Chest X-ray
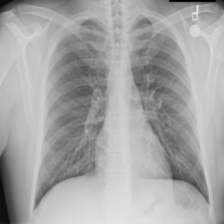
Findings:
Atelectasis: negative
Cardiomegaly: negative
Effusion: negative
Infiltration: negative
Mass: negative
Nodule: negative
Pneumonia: negative
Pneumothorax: negative
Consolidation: negative
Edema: negative
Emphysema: negative
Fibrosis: negative
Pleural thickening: negative
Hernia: negative